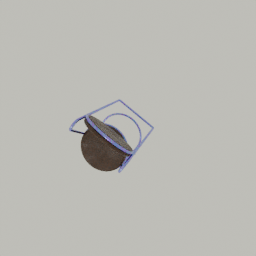
Label: furniture